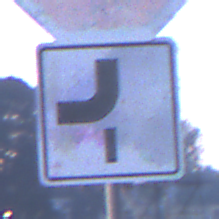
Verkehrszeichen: VerlaufVorfahrtsstrasse7
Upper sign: Stop
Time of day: SunriseSunset
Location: Outdoor (Nature)
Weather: Clear
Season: NotSpecified
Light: Natural